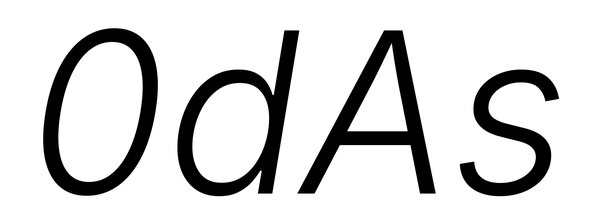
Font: Inter-Italic_Light_Italic